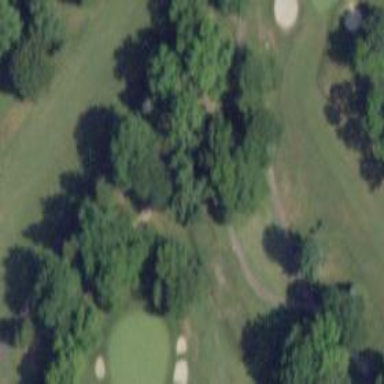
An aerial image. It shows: Path for both road and golf.